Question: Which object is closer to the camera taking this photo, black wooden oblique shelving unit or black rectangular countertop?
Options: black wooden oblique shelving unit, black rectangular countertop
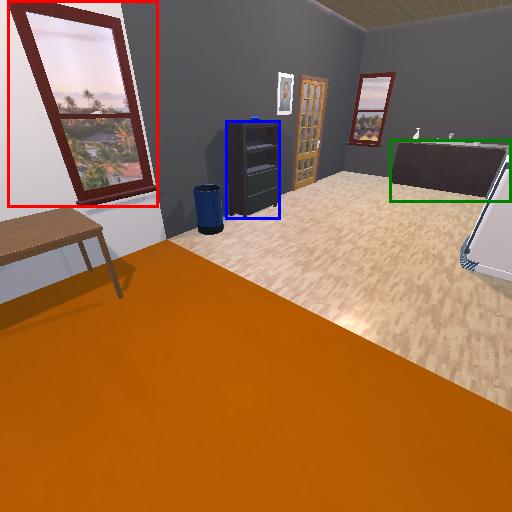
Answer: black wooden oblique shelving unit